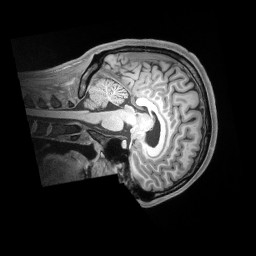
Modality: T1w
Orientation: sagittal
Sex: male
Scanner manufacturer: siemens
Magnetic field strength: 3 T
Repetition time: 2.53 s
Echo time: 0.00164 s